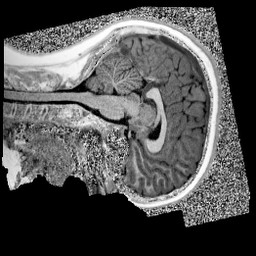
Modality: UNIT1
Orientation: sagittal
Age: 12
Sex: male
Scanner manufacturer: siemens
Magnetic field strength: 3 T
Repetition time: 4 s
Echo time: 0.00299 s